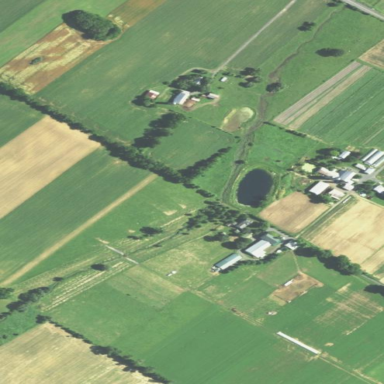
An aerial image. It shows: Farmyard area.